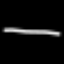
Label: line